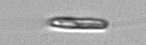
Label: Chrysochromulina